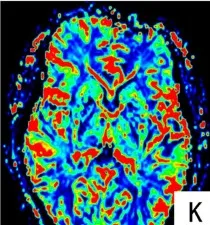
PWI indicates a decrease in local CBF, and ,no significant change in CBV.
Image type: radiology (mri)